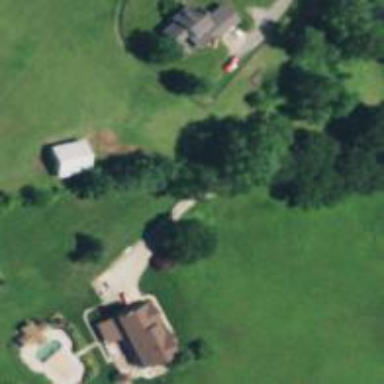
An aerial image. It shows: Driveway.